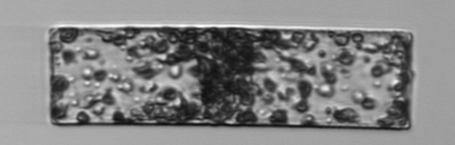
Label: Guinardia_flaccida